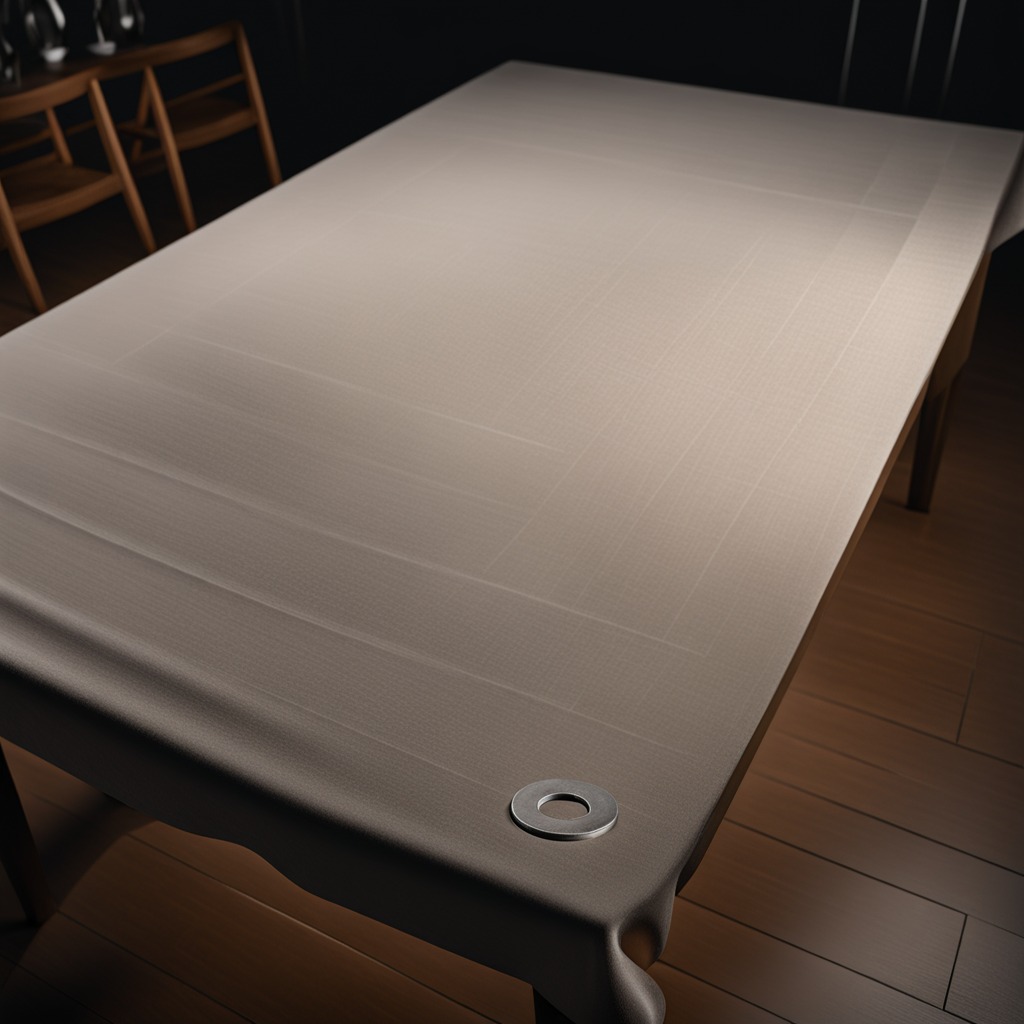
A flat metal washer lies on a wooden table inside a workshop at night.